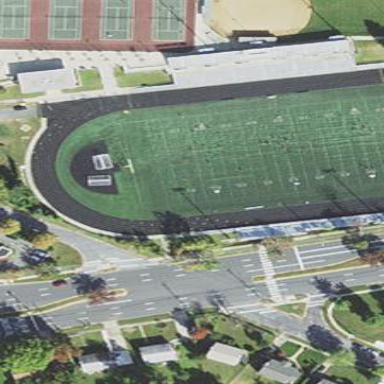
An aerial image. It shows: American football pitch for leisure and sport activities.